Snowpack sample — Snodgrass Mountain, Crested Butte, Colorado (2/4/25, 12:06 PM MST)
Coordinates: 38.923, -106.968
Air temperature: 35 °F
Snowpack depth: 80 cm
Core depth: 80 cm
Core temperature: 32 °F
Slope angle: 14°, slope face: 78°
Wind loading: low
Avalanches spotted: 0
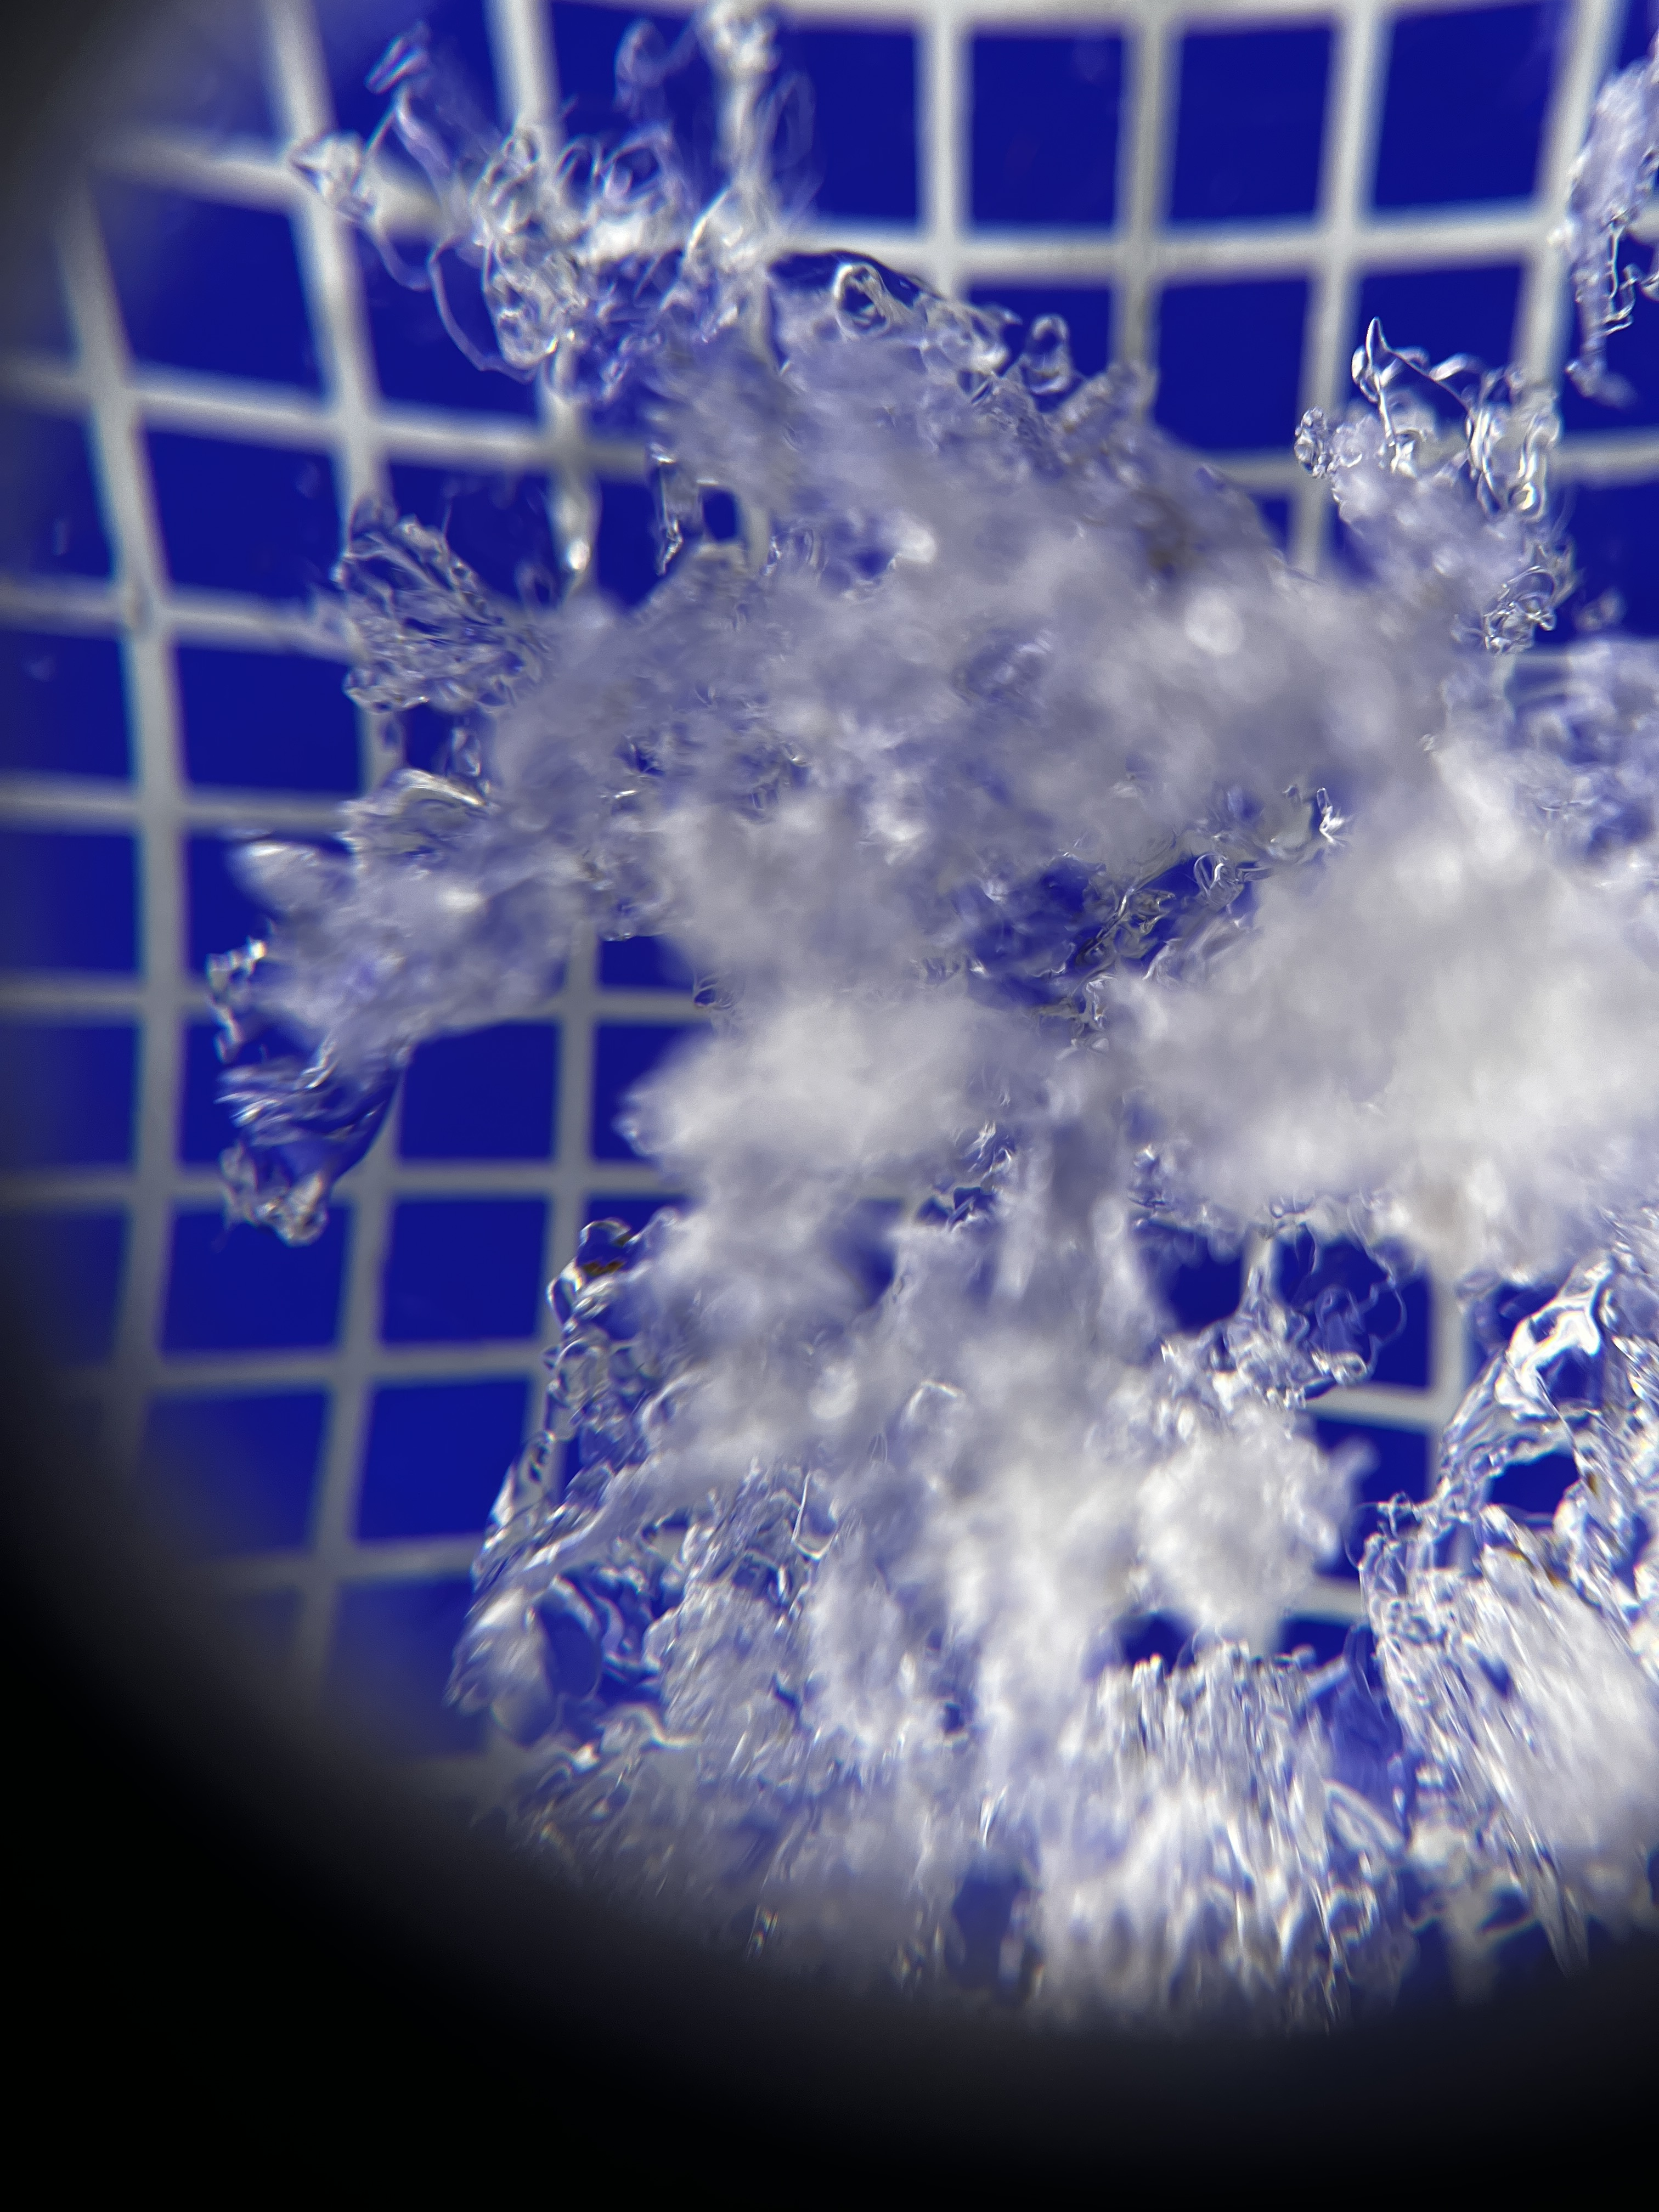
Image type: magnified_profile
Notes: No avalanches nearby, unusually warm weather for the last month reported by residents, Collected 25 yards from treeline